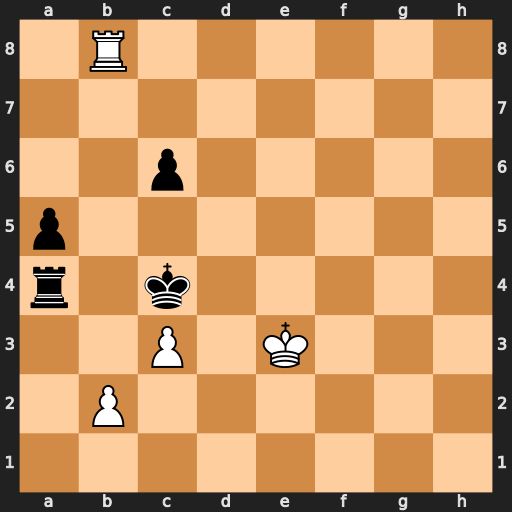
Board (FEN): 1R6/8/2p5/p7/r1k5/2P1K3/1P6/8
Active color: w
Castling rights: -
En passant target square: -
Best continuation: b3+ Kxc3 bxa4